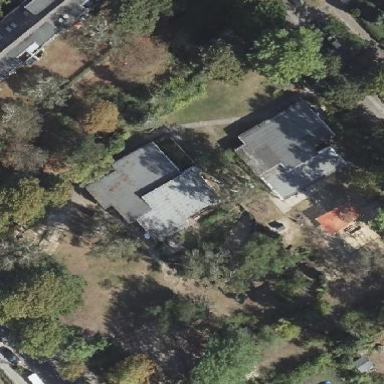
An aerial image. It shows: Kindergarten building.